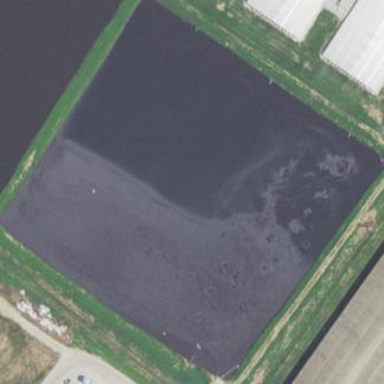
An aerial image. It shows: Body of wastewater.